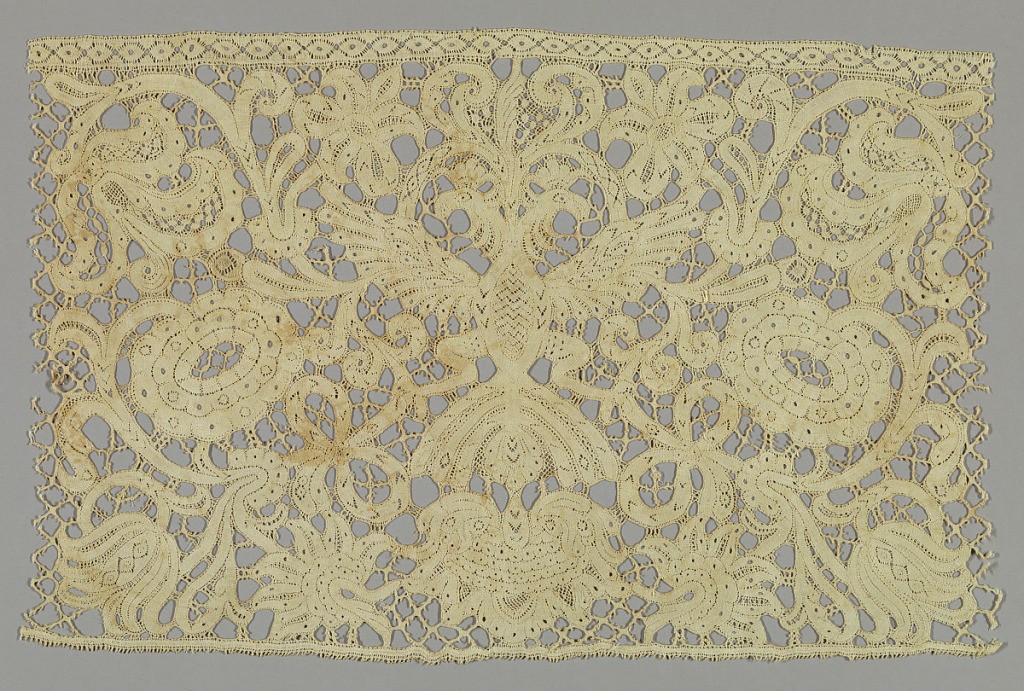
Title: Fragment
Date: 1650–1700
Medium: linen Technique: bobbin lace of discontinuous tape; six bobbins used for connecting bars
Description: Lace fragment with a central design of a double-headed eagle surrounded by scrolls of large-scale floral and foliated forms connected by bars.